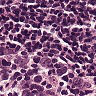
Metastatic tissue present: no